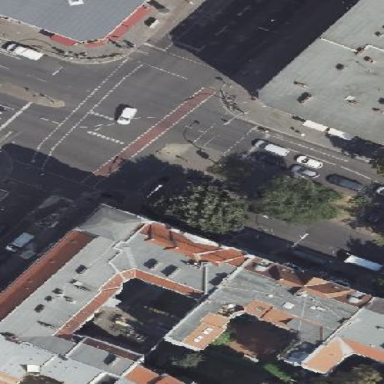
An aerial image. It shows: Junction.